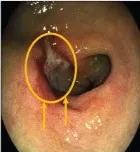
(D, H) Barium meal shows incomplete pyloric obstruction before the second cycle of treatment.
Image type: radiology (ultrasound)